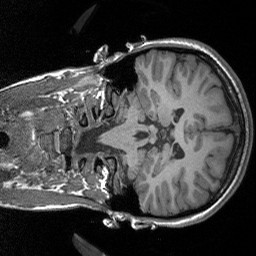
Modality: T1w
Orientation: coronal
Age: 18
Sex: female
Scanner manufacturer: siemens
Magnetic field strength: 3 T
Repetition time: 1.9 s
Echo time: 0.00227 s